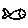
Label: fish